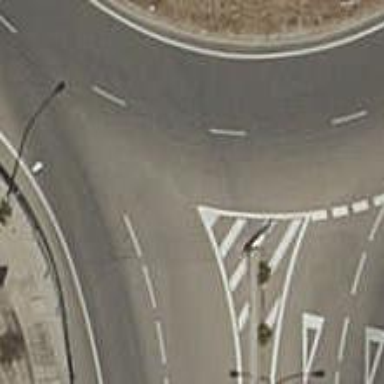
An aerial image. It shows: Tertiary road that leads to roundabout.